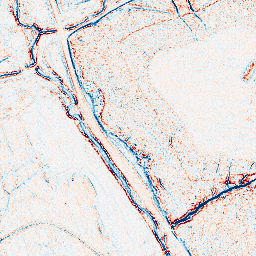
Category: edge_preserving
Decomposition family: anisotropic_diffusion
Decomposition parameters: iterations: 5
kappa: 30
gamma: 0.05
Upsampling method: bilinear
Upsampling parameters: scale: 2
Upsampling scale: 2